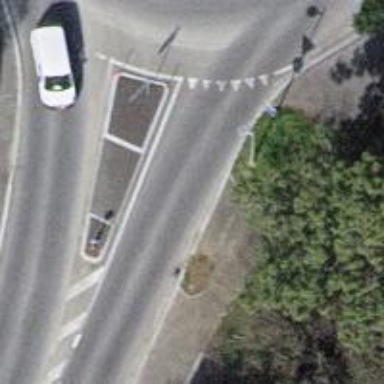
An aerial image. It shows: Asphalt footway with crossing.